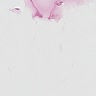
Metastatic tissue present: no